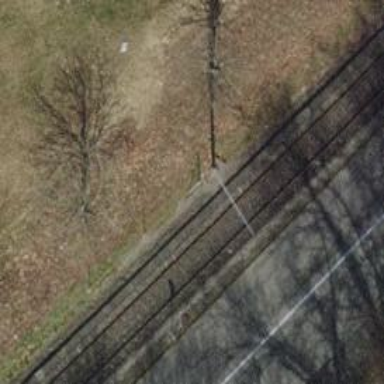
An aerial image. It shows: Light rail track with single electrified contact line.